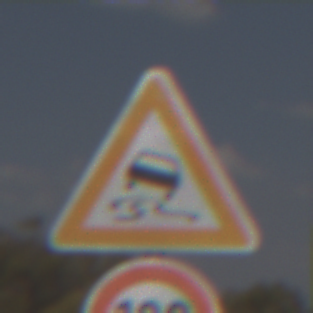
Verkehrszeichen: SchleuderOderRutschgefahr
Zusatzzeichen unten: Geschwindigkeit120
Umgebung: Outdoor, Nature
Tageszeit: Midday
Wetter: PartlyCloudy
Licht: Natural
Jahreszeit: NotSpecified
Kontrast: HighContrast